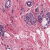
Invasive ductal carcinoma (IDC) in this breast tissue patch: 0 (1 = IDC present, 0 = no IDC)